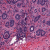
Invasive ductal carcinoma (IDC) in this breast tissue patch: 0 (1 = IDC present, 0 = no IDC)